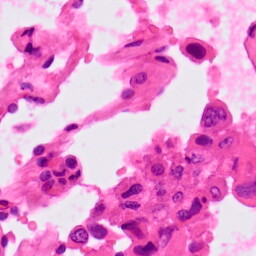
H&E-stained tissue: Lung